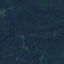
Label: Forest